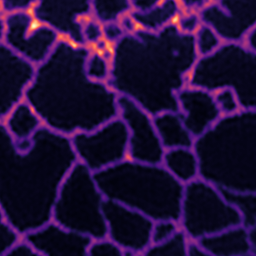
Label: Super-resolution ER image